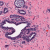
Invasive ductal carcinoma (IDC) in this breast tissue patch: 0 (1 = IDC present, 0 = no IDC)